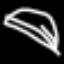
Label: leaf